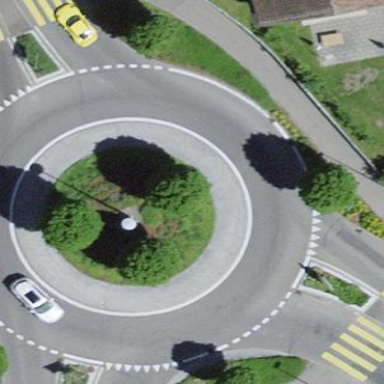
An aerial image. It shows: Roundabout on primary highway.